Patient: sex M, age 67
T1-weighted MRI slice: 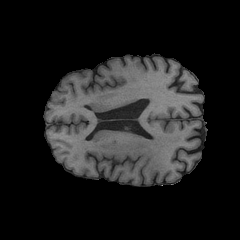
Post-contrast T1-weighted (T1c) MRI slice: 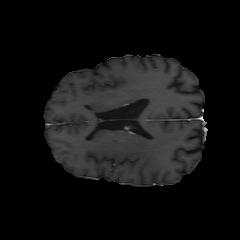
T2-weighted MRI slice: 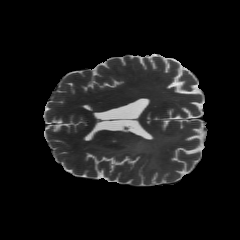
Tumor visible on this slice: yes
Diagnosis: Glioblastoma, IDH-wildtype
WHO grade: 4